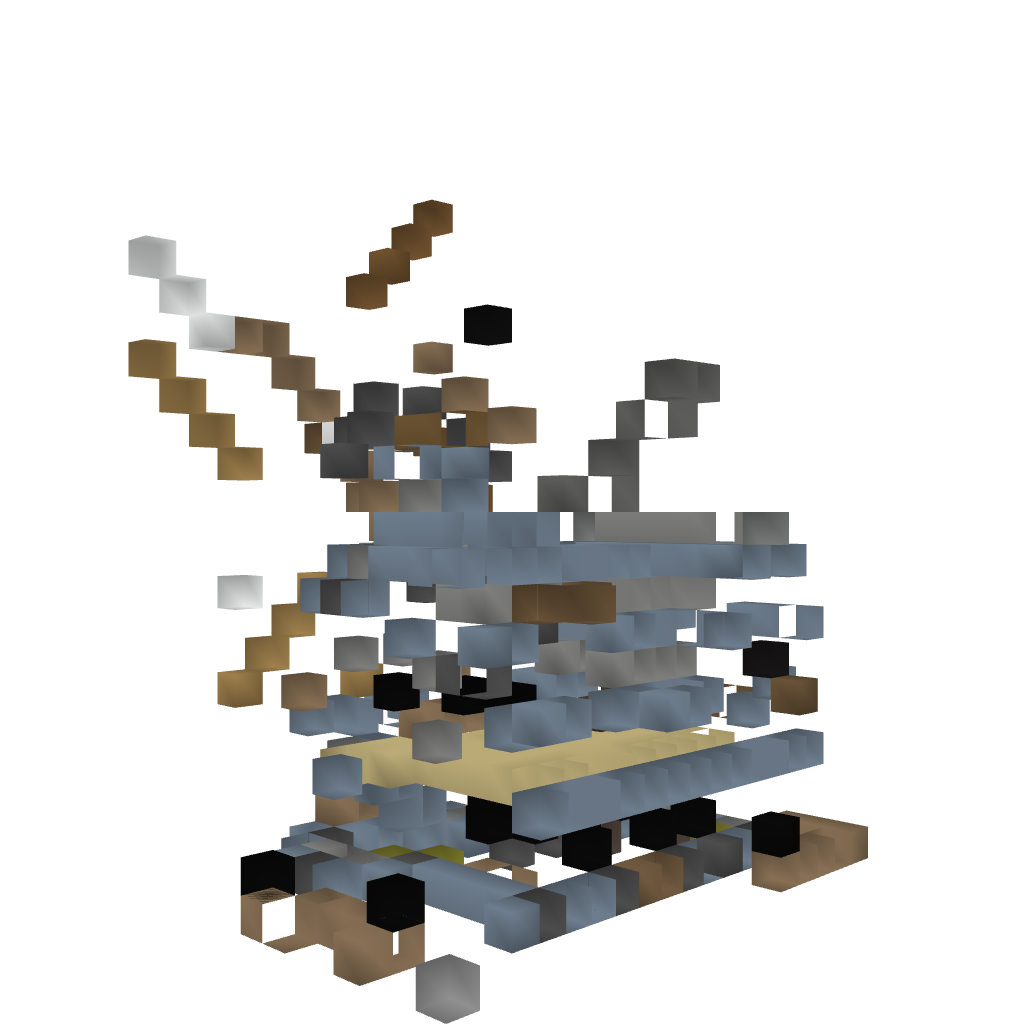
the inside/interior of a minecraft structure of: Estate